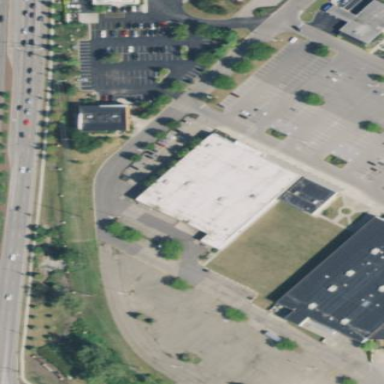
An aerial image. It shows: Building.